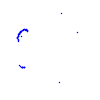
Particle: pion